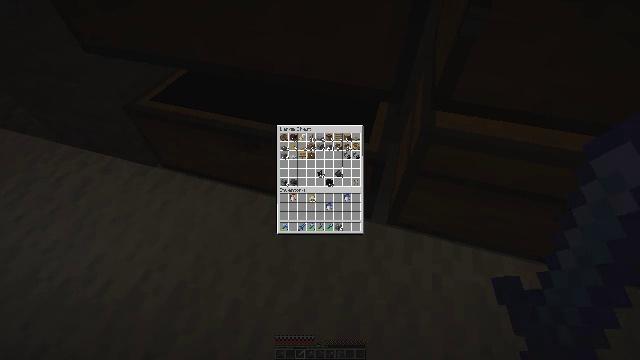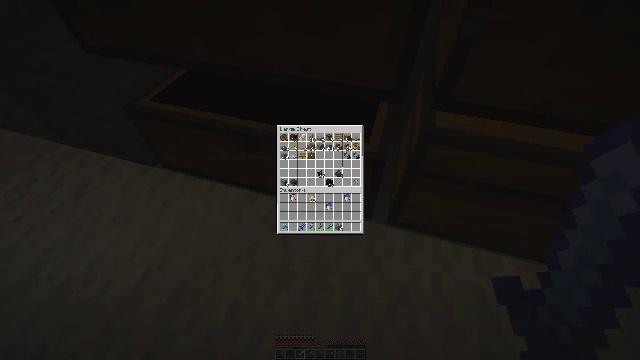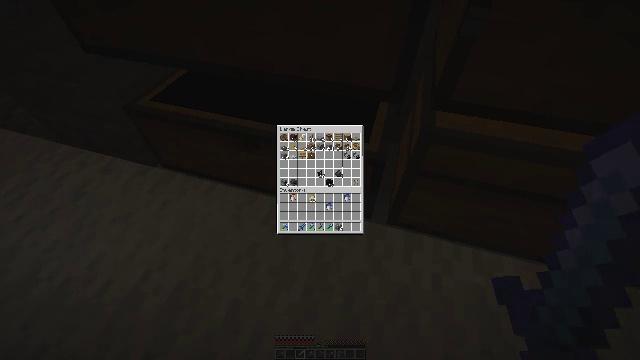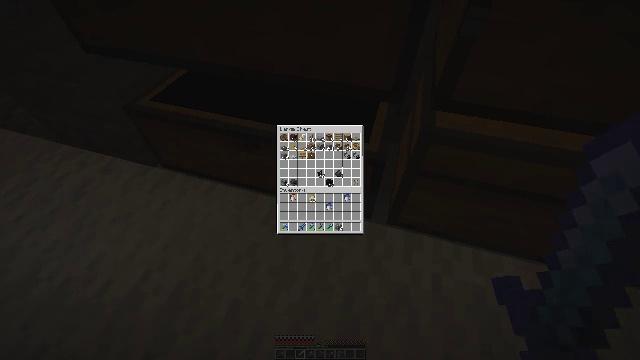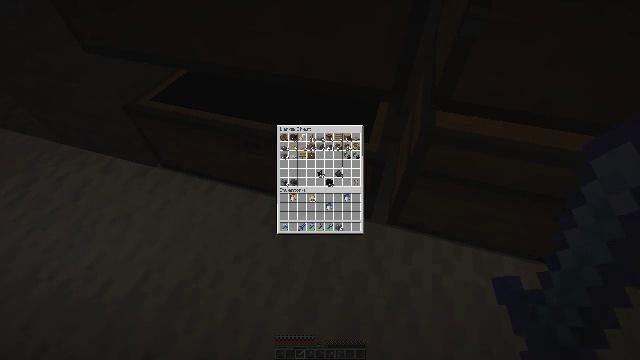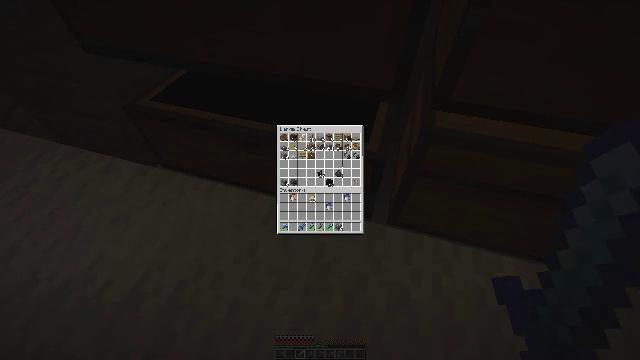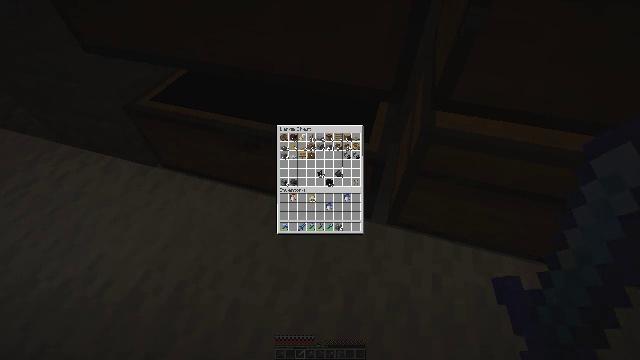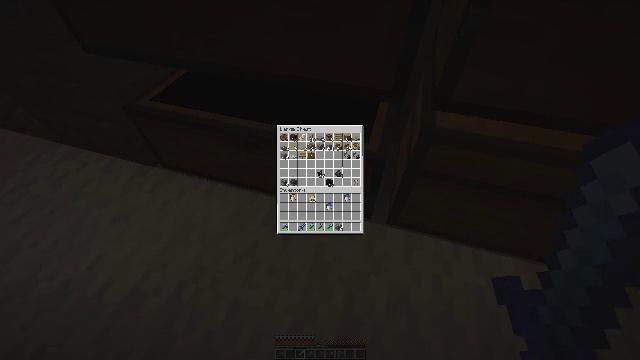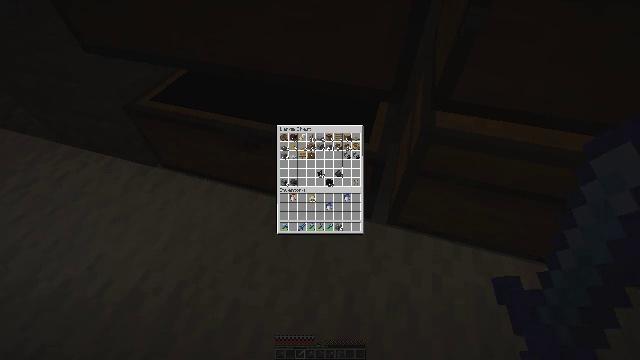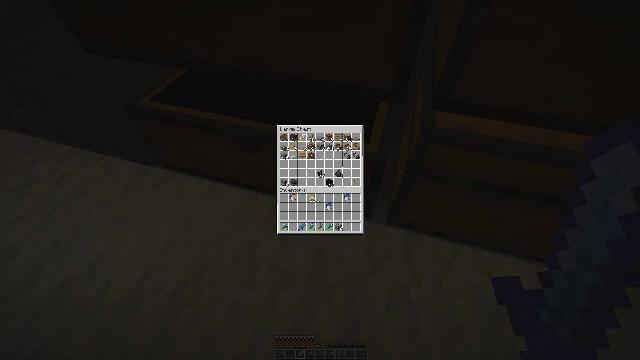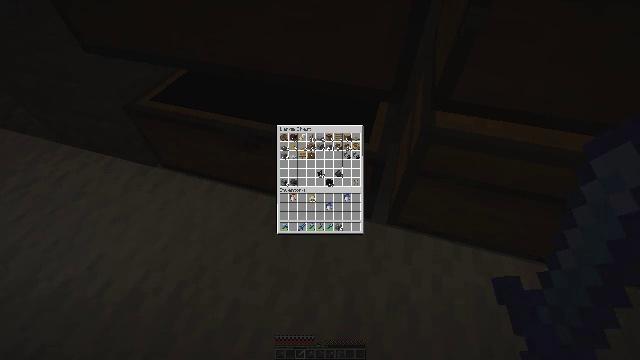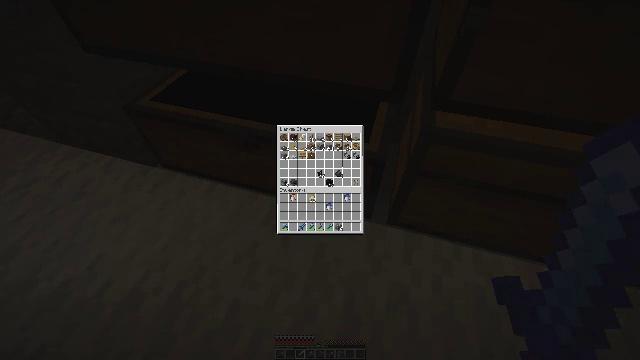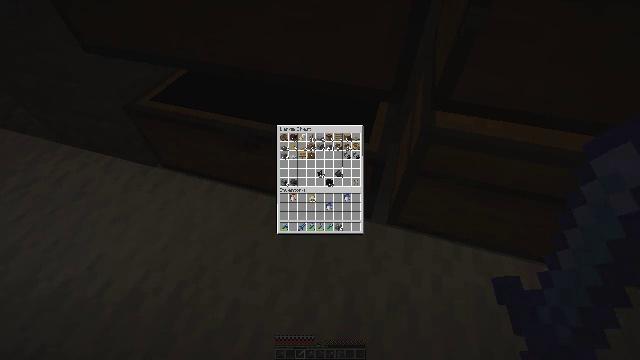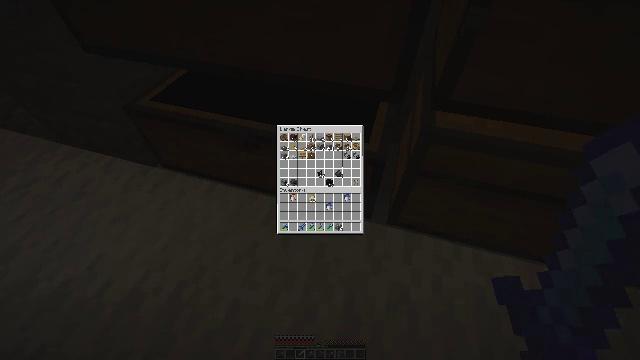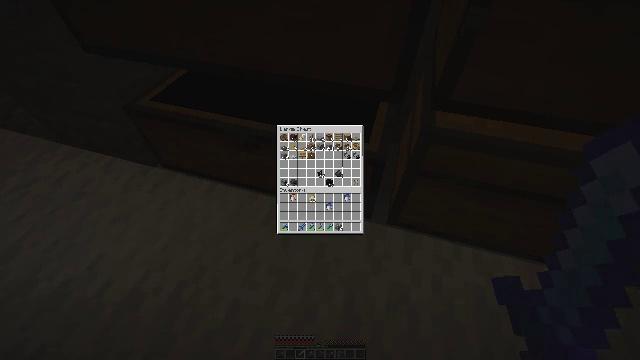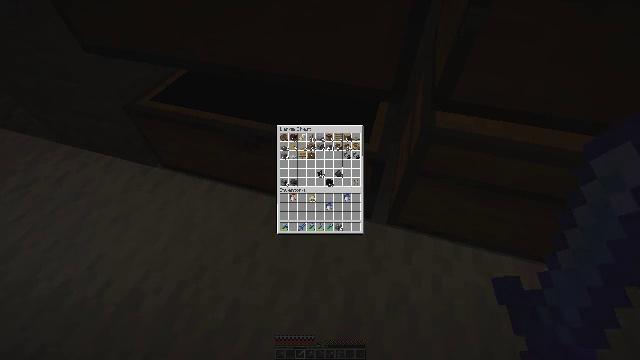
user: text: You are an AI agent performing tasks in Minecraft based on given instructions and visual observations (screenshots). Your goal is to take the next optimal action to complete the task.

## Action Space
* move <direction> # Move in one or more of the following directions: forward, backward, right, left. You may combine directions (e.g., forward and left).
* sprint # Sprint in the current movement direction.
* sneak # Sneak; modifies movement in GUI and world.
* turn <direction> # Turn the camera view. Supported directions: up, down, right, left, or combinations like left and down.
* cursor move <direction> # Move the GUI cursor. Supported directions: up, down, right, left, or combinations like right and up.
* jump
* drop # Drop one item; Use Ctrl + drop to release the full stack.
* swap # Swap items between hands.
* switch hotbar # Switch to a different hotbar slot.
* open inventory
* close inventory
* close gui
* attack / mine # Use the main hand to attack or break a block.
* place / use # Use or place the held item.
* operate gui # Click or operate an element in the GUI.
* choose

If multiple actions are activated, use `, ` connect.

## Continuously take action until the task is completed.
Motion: motion action
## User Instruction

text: Collect vines by mining them.
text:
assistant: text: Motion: no_op
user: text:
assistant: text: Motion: no_op
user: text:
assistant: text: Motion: no_op
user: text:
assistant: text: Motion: no_op
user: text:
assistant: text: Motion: no_op
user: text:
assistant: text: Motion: no_op
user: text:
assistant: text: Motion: no_op
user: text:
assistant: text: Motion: no_op
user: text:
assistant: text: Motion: no_op
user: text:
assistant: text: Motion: no_op
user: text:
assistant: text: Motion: no_op
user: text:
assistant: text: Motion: no_op
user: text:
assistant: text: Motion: no_op
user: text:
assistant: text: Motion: no_op
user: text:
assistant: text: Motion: no_op
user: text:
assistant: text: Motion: no_op
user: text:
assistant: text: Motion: no_op
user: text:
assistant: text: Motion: no_op
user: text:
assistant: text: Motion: no_op
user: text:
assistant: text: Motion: no_op
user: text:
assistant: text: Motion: no_op
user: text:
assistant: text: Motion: no_op
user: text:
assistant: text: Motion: no_op
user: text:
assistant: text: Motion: no_op
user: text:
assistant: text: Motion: no_op
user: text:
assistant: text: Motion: no_op
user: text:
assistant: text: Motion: no_op
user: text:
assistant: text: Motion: no_op
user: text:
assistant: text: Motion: no_op
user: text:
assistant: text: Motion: no_op